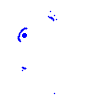
Particle: pion